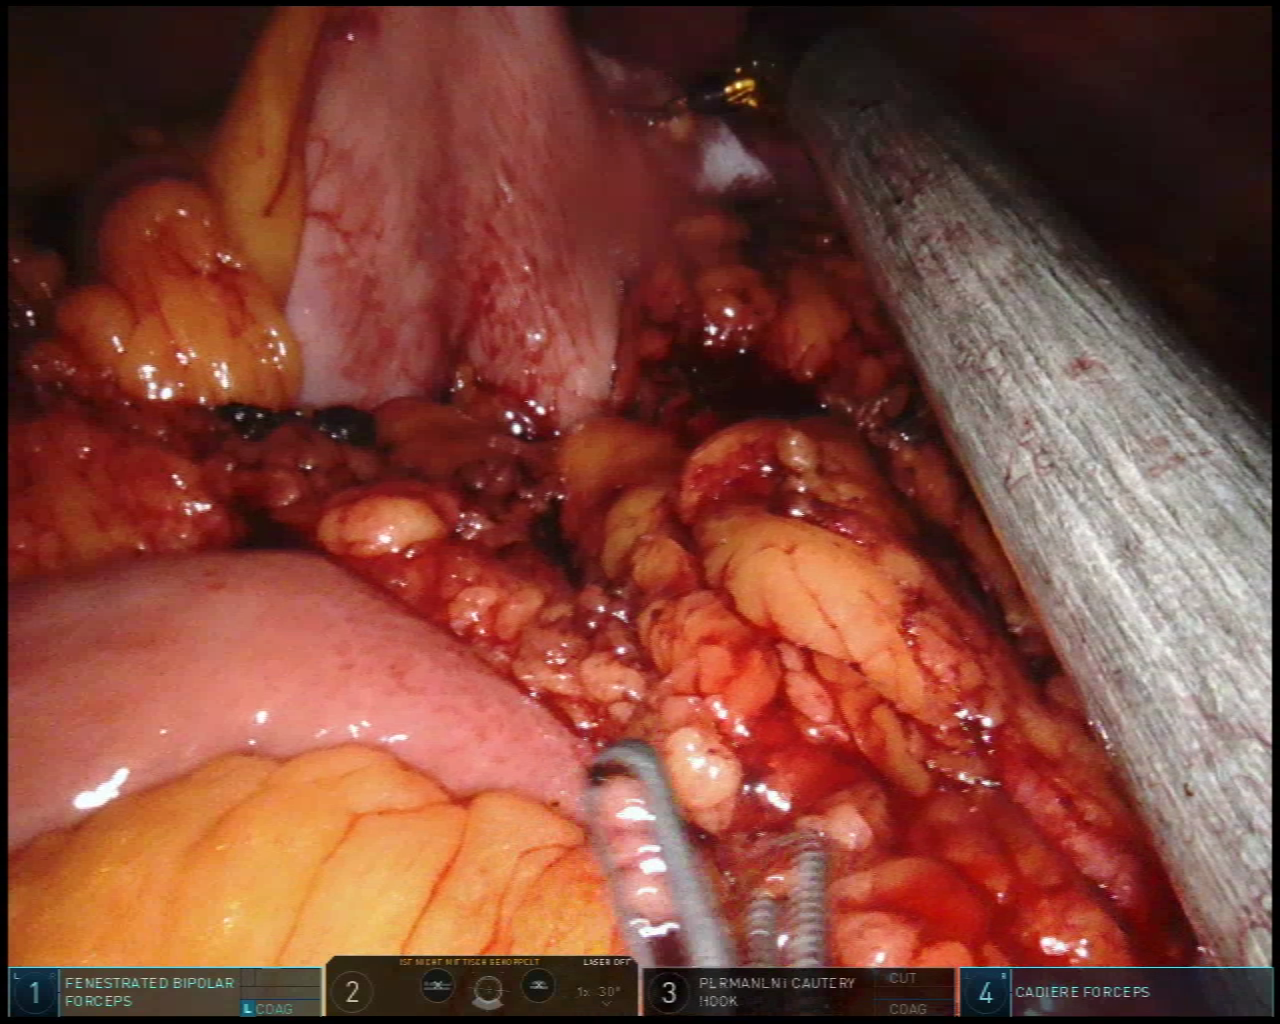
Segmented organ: stomach
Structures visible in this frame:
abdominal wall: yes
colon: yes
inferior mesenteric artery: no
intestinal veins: no
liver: no
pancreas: no
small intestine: yes
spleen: no
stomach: yes
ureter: no
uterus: no
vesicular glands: no